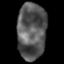
Tissue: prostate
Cell type: T cells
Senescence score: 0.3183
Nuclear area (px): 1600
Mean DAPI intensity: 87.353